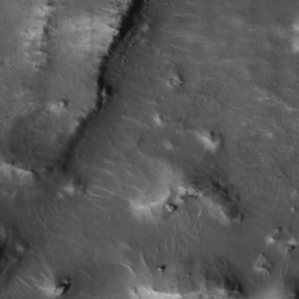
Label: non_frost